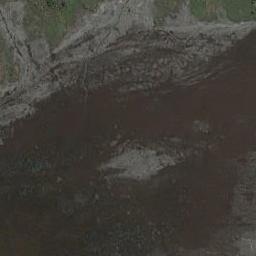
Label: wetland